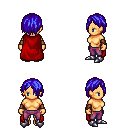
a pixel art fantasy rpg character, female body template, human, tanned skin, red cape, magenta pants, blue bangs hairstyle, cloth bracers, metal boots, four views (front, back, left, right), 2x2 character sprite sheet, small pixel art, hard edges, no anti-aliasing